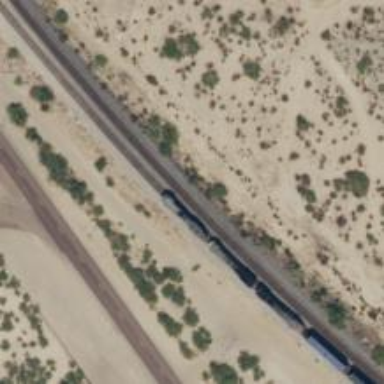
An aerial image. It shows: Railway siding for service.